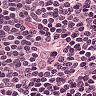
Metastatic tissue present: no